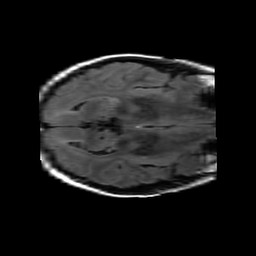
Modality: FLAIR
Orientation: axial
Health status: ill
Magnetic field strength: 3 T